Question: I wrote query for export posts.
'''
SELECT
post_name,
post_content,
Categories,
Tags
FROM
-- posts
wp_posts as p
-- categories
LEFT JOIN
(SELECT
object_id as cat_obj_id,
GROUP_CONCAT(cat_term.name) as Categories
FROM
wp_term_relationships AS cat_r
JOIN wp_term_taxonomy AS cat_tax
ON cat_r.term_taxonomy_id = cat_tax.term_taxonomy_id
JOIN wp_terms AS cat_term
ON cat_tax.term_id = cat_term.term_id
WHERE cat_tax.taxonomy="category"
GROUP by object_id)
as c
ON p.id = c.cat_obj_id
-- tags
LEFT JOIN
(SELECT
object_id as tag_obj_id,
GROUP_CONCAT(tag_term.name) as Tags
FROM
wp_term_relationships AS tag_r
JOIN wp_term_taxonomy AS tag_tax
ON tag_r.term_taxonomy_id = tag_tax.term_taxonomy_id
JOIN wp_terms AS tag_term
ON tag_tax.term_id = tag_term.term_id
WHERE tag_tax.taxonomy="post_tag"
GROUP by object_id)
as t
ON p.id = t.tag_obj_id
'''
Table schemas:
'''
CREATE TABLE 'wp_term_taxonomy' (
'term_taxonomy_id' bigint(20) unsigned NOT NULL AUTO_INCREMENT,
'term_id' bigint(20) unsigned NOT NULL DEFAULT '0',
'taxonomy' varchar(32) NOT NULL DEFAULT '',
'description' longtext NOT NULL,
'parent' bigint(20) unsigned NOT NULL DEFAULT '0',
'count' bigint(20) NOT NULL DEFAULT '0',
PRIMARY KEY ('term_taxonomy_id'),
UNIQUE KEY 'term_id_taxonomy' ('term_id','taxonomy'),
KEY 'taxonomy' ('taxonomy')
) ENGINE=MyISAM AUTO_INCREMENT=11 DEFAULT CHARSET=utf8$$
CREATE TABLE 'wp_term_relationships' (
'object_id' bigint(20) unsigned NOT NULL DEFAULT '0',
'term_taxonomy_id' bigint(20) unsigned NOT NULL DEFAULT '0',
'term_order' int(11) NOT NULL DEFAULT '0',
PRIMARY KEY ('object_id','term_taxonomy_id'),
KEY 'term_taxonomy_id' ('term_taxonomy_id')
) ENGINE=MyISAM DEFAULT CHARSET=utf8$$
CREATE TABLE 'wp_terms' (
'term_id' bigint(20) unsigned NOT NULL AUTO_INCREMENT,
'name' varchar(200) NOT NULL DEFAULT '',
'slug' varchar(200) NOT NULL DEFAULT '',
'term_group' bigint(10) NOT NULL DEFAULT '0',
PRIMARY KEY ('term_id'),
UNIQUE KEY 'slug' ('slug'),
KEY 'name' ('name')
) ENGINE=MyISAM AUTO_INCREMENT=11 DEFAULT CHARSET=utf8$$
CREATE TABLE 'wp_posts' (
'ID' bigint(20) unsigned NOT NULL AUTO_INCREMENT,
'post_author' bigint(20) unsigned NOT NULL DEFAULT '0',
'post_date' datetime NOT NULL DEFAULT '0000-00-00 00:00:00',
'post_date_gmt' datetime NOT NULL DEFAULT '0000-00-00 00:00:00',
'post_content' longtext NOT NULL,
'post_title' text NOT NULL,
'post_excerpt' text NOT NULL,
'post_status' varchar(20) NOT NULL DEFAULT 'publish',
'comment_status' varchar(20) NOT NULL DEFAULT 'open',
'ping_status' varchar(20) NOT NULL DEFAULT 'open',
'post_password' varchar(20) NOT NULL DEFAULT '',
'post_name' varchar(200) NOT NULL DEFAULT '',
'to_ping' text NOT NULL,
'pinged' text NOT NULL,
'post_modified' datetime NOT NULL DEFAULT '0000-00-00 00:00:00',
'post_modified_gmt' datetime NOT NULL DEFAULT '0000-00-00 00:00:00',
'post_content_filtered' longtext NOT NULL,
'post_parent' bigint(20) unsigned NOT NULL DEFAULT '0',
'guid' varchar(255) NOT NULL DEFAULT '',
'menu_order' int(11) NOT NULL DEFAULT '0',
'post_type' varchar(20) NOT NULL DEFAULT 'post',
'post_mime_type' varchar(100) NOT NULL DEFAULT '',
'comment_count' bigint(20) NOT NULL DEFAULT '0',
PRIMARY KEY ('ID'),
KEY 'post_name' ('post_name'),
KEY 'type_status_date' ('post_type','post_status','post_date','ID'),
KEY 'post_parent' ('post_parent'),
KEY 'post_author' ('post_author')
) ENGINE=MyISAM AUTO_INCREMENT=9082 DEFAULT CHARSET=utf8$$
'''
EXPLAIN:

Running this query on 1000 posts database takes 72 seconds (execute under 1 sec, fetching takes forever). Is there any way to make it faster, without temporary tables to store categories and tags?
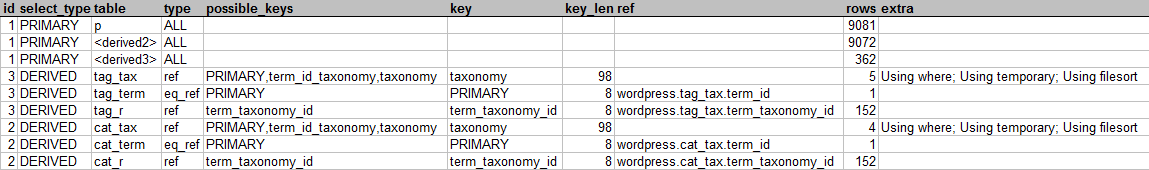
Answer: I discovered, that my big query runs horribly slow when there are no records on one of subqueries, that are 'LEFT JOIN''ed.
To workaround this - I created temporary tables from subqueries and I replaced subqueries with these temporary tables.
Here is my SQL.
'''
-- 1.1. Creating table for post categories
create table if not exists temp_categories
(
ID bigint not null AUTO_INCREMENT,
Categories text not null,
PRIMARY KEY (ID)
) DEFAULT CHARSET=utf8;
-- 1.2. Filling table temp_categories
INSERT INTO temp_categories(ID, Categories)
SELECT
'object_id' AS ID, -- post ID
GROUP_CONCAT(cat_term.name ORDER BY cat_term.name) AS Categories -- comma separated category list
FROM
wp_term_relationships AS cat_r
JOIN wp_term_taxonomy AS cat_tax
ON cat_r.term_taxonomy_id = cat_tax.term_taxonomy_id
JOIN wp_terms AS cat_term
ON cat_tax.term_id = cat_term.term_id
WHERE cat_tax.taxonomy="category"
GROUP by object_id;
-- 2.1. Creating table for post tags
create table temp_tags
(
ID bigint not null AUTO_INCREMENT,
Tags text not null,
PRIMARY KEY (ID)
) DEFAULT CHARSET=utf8 ;
-- 2.2. Filling table temp_tags
INSERT INTO exp_tagi(ID, Tagi)
SELECT
object_id AS ID, --post ID
GROUP_CONCAT(tag_term.name ORDER BY tag_term.name) AS Tags -- comma separated tag list
FROM
wp_term_relationships AS tag_r
JOIN wp_term_taxonomy AS tag_tax
ON tag_r.term_taxonomy_id = tag_tax.term_taxonomy_id
JOIN wp_terms AS tag_term
ON tag_tax.term_id = tag_term.term_id
WHERE tag_tax.taxonomy="post_tag"
GROUP by object_id;
-- 3. Exporting posts
SELECT
p.id AS id,
p.post_title AS Title,
p.post_content AS Content,
k.Categories AS Categories,
t.Tags AS Tags,
IF(p.post_status = 'publish', 1, 0) AS Published
FROM
wp_posts p
left join temp_categories k
on p.id = k.id
left join temp_tags t
on p.id = t.id
WHERE post_status in('publish', 'draft')
ORDER BY id;
-- 4. Deleting temporary tables
DROP TABLE temp_categories;
DROP TABLE temp_tags;
'''
I could use 'TEMPORARY' tables (no need for delete, they disappear when MySQL session ends), but I didnt because my PHP app ends MySQL session after each query.